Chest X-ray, AP view. Patient: 46 years old, sex M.
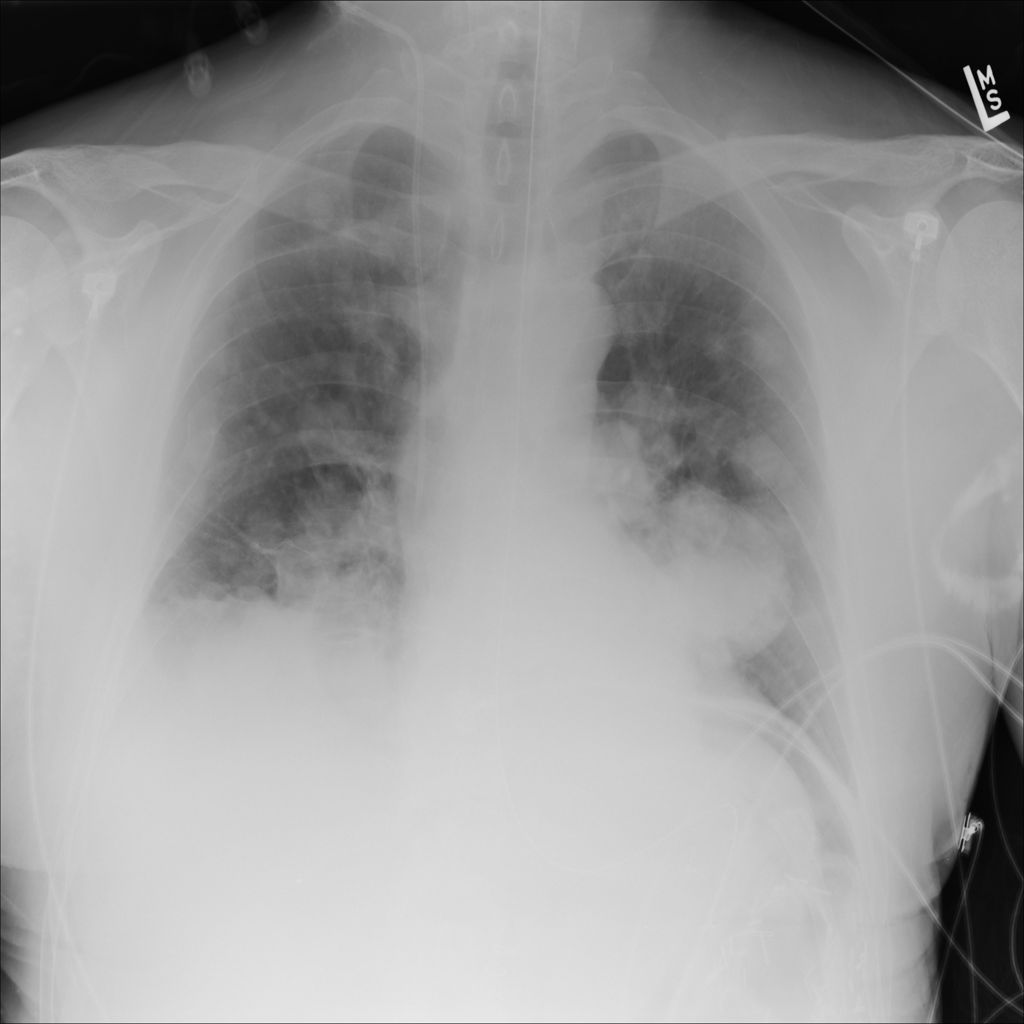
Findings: Mass